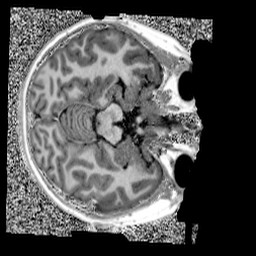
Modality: UNIT1
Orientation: axial
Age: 10
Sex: male
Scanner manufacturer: siemens
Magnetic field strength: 3 T
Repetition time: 4 s
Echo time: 0.00303 s